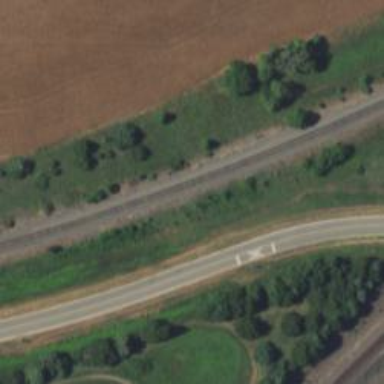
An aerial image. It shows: Railway track.